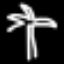
Label: palm tree